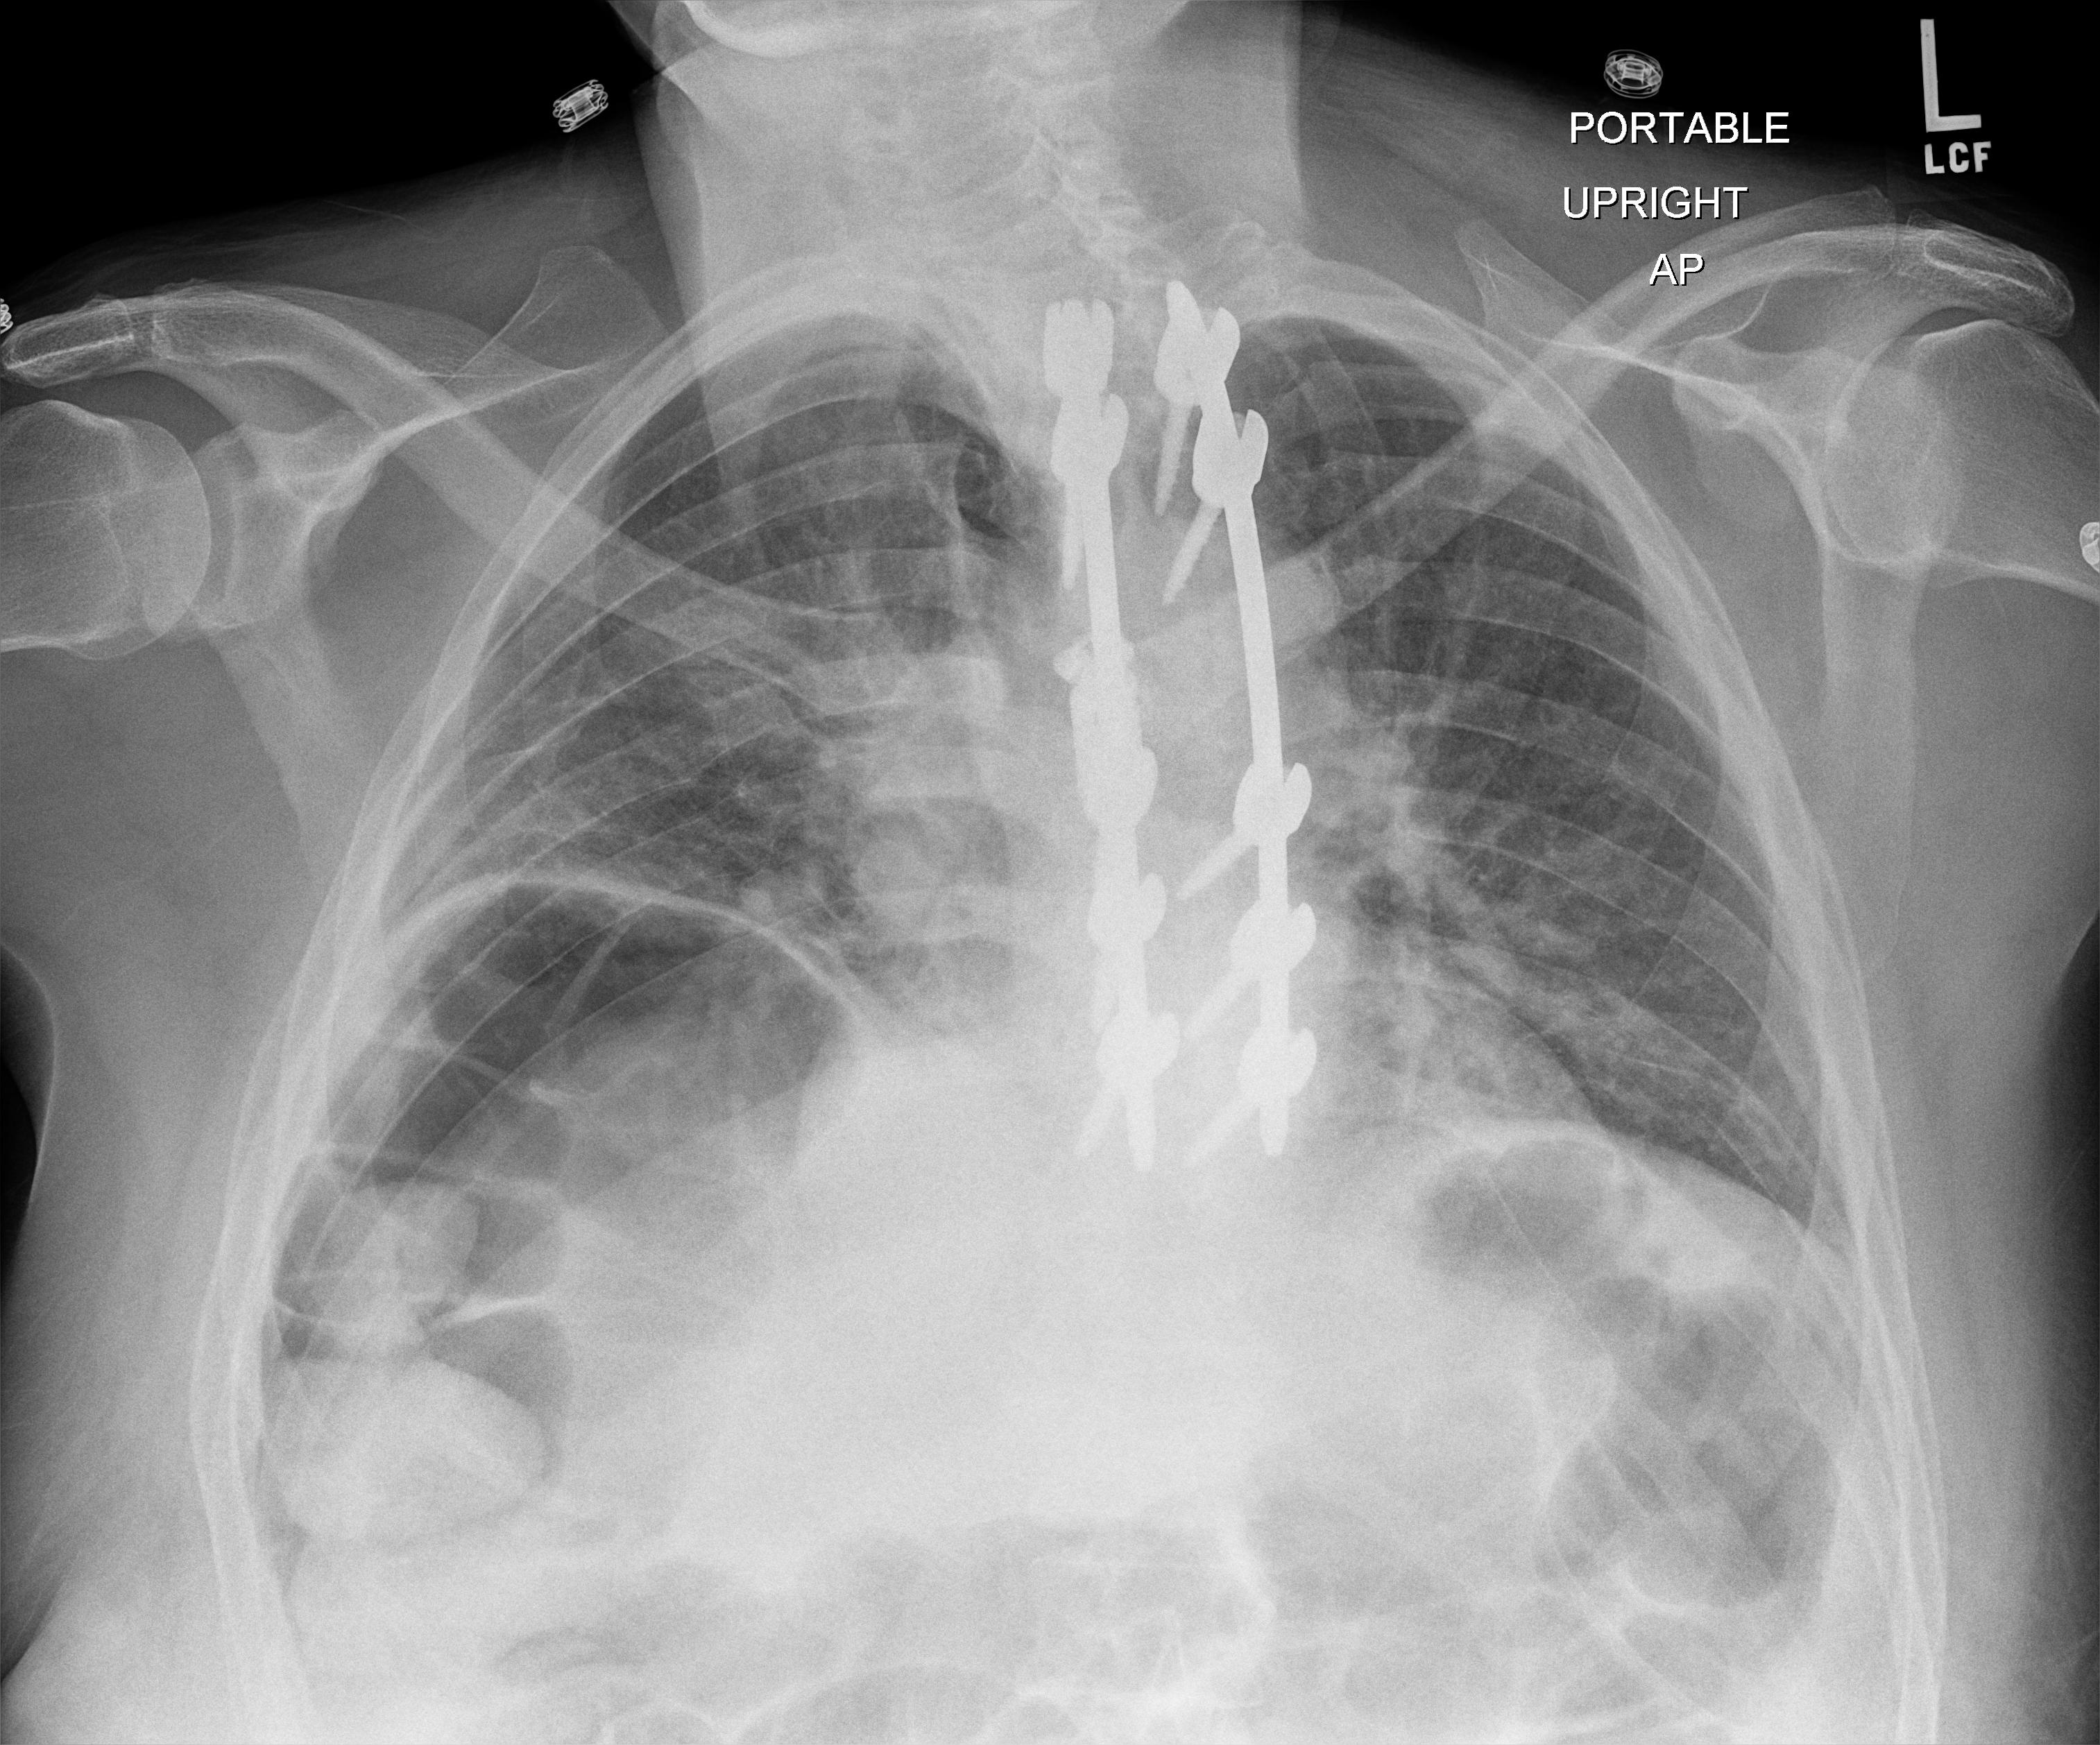
View: AP
Implant manufacturer: medtronic solera